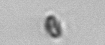
Label: nanoplankton_mix